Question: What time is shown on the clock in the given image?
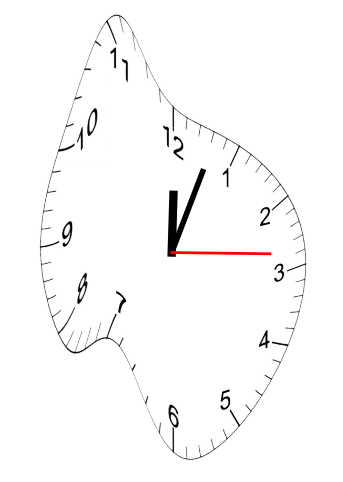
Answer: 12:03:14